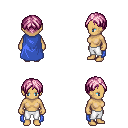
a pixel art fantasy rpg character, female body template, human, tanned skin, blue cape, white pants, pink parted hairstyle, four views (front, back, left, right), 2x2 character sprite sheet, small pixel art, hard edges, no anti-aliasing